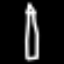
Label: pencil